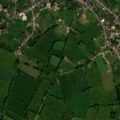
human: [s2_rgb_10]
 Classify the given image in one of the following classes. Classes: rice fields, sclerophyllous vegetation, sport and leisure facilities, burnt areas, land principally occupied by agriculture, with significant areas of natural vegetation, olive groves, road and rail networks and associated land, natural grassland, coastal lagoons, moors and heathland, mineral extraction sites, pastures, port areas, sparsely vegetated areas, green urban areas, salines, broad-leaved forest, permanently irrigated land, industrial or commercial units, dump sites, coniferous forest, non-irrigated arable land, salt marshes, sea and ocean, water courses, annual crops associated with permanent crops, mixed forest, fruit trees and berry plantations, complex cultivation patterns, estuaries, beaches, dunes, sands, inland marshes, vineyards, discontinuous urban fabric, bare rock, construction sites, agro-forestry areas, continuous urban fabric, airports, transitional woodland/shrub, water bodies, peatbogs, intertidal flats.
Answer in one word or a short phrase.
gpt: discontinuous urban fabric, pastures